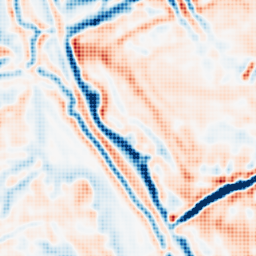
Category: multiscale
Decomposition family: dog
Decomposition parameters: sigma_low: 3
sigma_high: 5
Upsampling method: sinc_hamming
Upsampling parameters: scale: 8
kernel_size: 8
Upsampling scale: 8